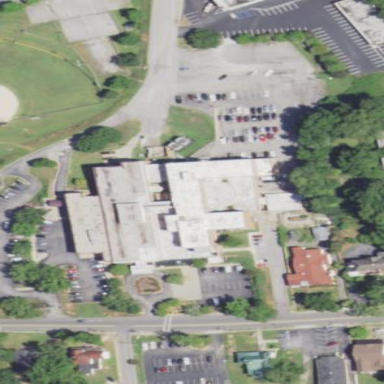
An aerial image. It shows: Healthcare facility identified as hospital.